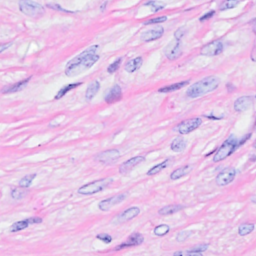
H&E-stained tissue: Breast